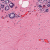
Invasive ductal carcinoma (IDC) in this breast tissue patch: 0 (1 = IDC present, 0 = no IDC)